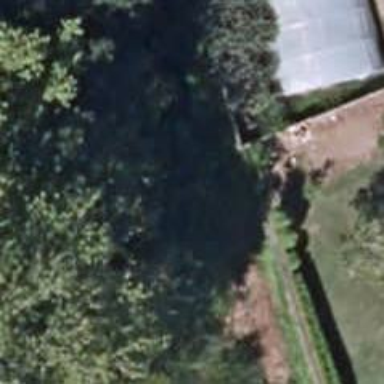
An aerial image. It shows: Fence is in the image.